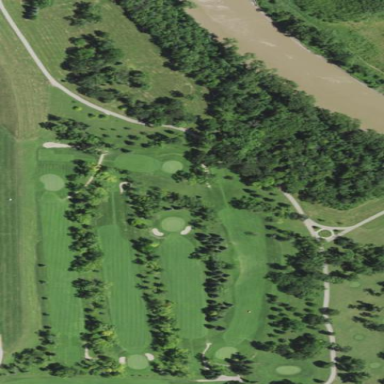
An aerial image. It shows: Golf course.